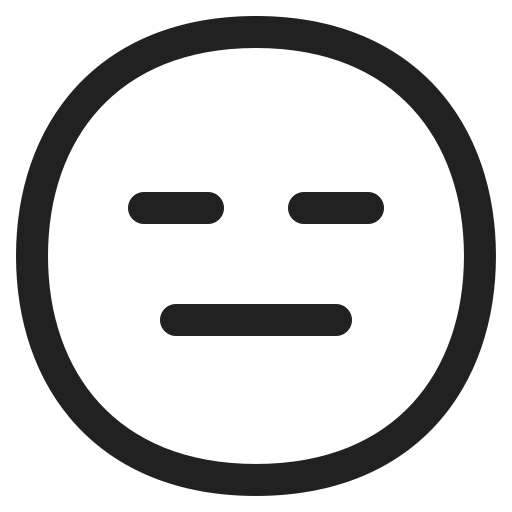
expressionless face high contrast